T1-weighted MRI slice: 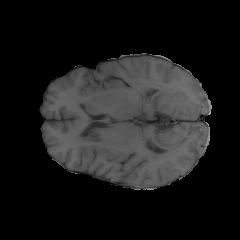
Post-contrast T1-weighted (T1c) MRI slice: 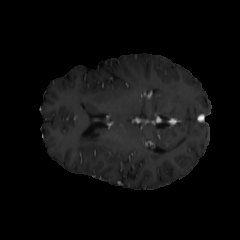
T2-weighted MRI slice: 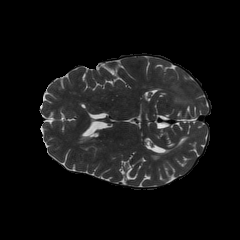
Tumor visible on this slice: no